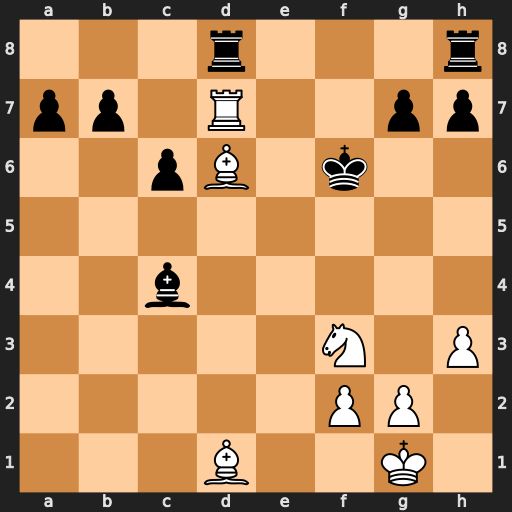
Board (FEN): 3r3r/pp1R2pp/2pB1k2/8/2b5/5N1P/5PP1/3B2K1
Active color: w
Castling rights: -
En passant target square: -
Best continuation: Be7+ Ke6 Rxd8 Rxd8 Bxd8